Current action and preconditions to check: trajectory_clear

Your task: For each precondition in the list above, predict whether it will hold at this action.

Consider the current scene as observed from the mobile robot's camera, and analyze the predicted future states of all dynamic agents (e.g., people, animals, vehicles, or any moving entities) within the NEXT SECOND.

IMPORTANT: Only answer "very likely" if you are absolutely certain—based on strong, clear evidence—that a dynamic agent will violate the precondition in the predicted future state. Do NOT answer "very likely" for unlikely, ambiguous, or low-probability risks.

Ask yourself for each precondition: Is there a high probability, with clear and convincing evidence, that the predicted future states of any dynamic agent will interfere with the predicted future state of the currently executing action within the NEXT SECOND, causing that precondition to fail?

Assess the risk level based on these predictions. Use "likely" or "very likely" if motions create a clear risk of interference.

Use "neutral" or "improbable" if agents are nearby but their predicted paths are clearly diverging or non-conflicting.

Failure Risk Categories: "very improbable", "improbable", "neutral", "likely", "very likely"

Answer Format: Output ONLY the probability_of_failure value from these categories: "very improbable", "improbable", "neutral", "likely", "very likely"

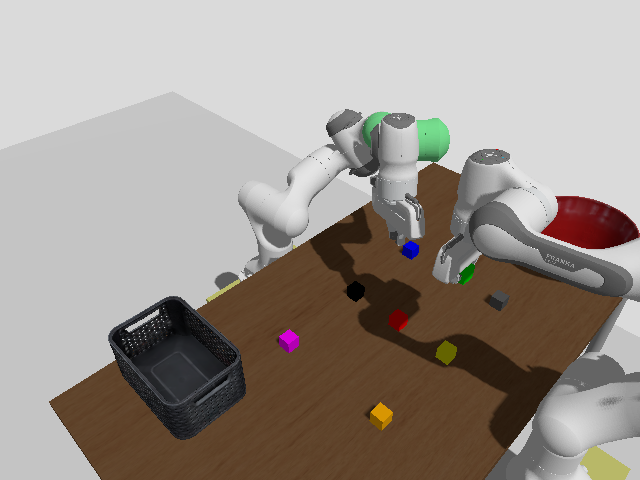

Answer: neutral